Question: I'm currently learning IntelliJ's GUI designer but I'm struggling to find documentation or any guides. So far I have watch a fantastic introductory youtube series from <URL>, which I really recommend to any complete beginners reading this.
I would like to do three things. If anybody has a link to documentation or guides that'd be great.
1. Change the window title bar text.
: I have now discovered this can be changed with .

1. Change the system menu icon. I am using MacOS so I don't even see an icon in the preview, so I'm not even sure where the icon goes. EDIT: while I can't confirm this is working due to using MacOS, I see that you can use the following in the constructor: ImageIcon img = new ImageIcon("images/16x16.png"); setIconImage(img.getImage());
2. Be able to click a button and go to another form. So far I have been able to switch panels after pressing a button, but only to other panels within the same form itself.
Thanks.
I have tried searching for related documentation or youtube videos but I'm not sure what terms to search.
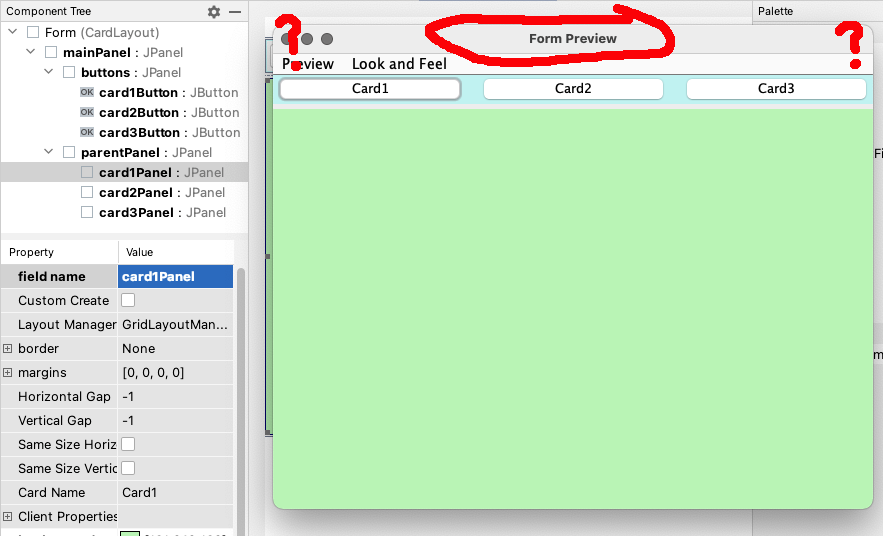
Answer: This can be changed with:
'''
setTitle("Whatever you want the title to say");
'''